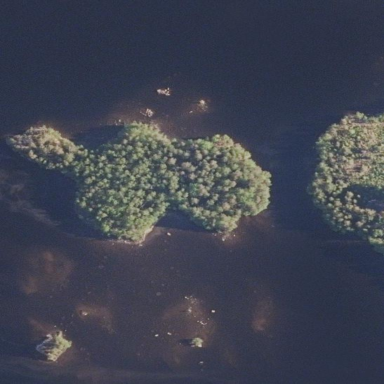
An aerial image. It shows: Islet.